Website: lowes
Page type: payment
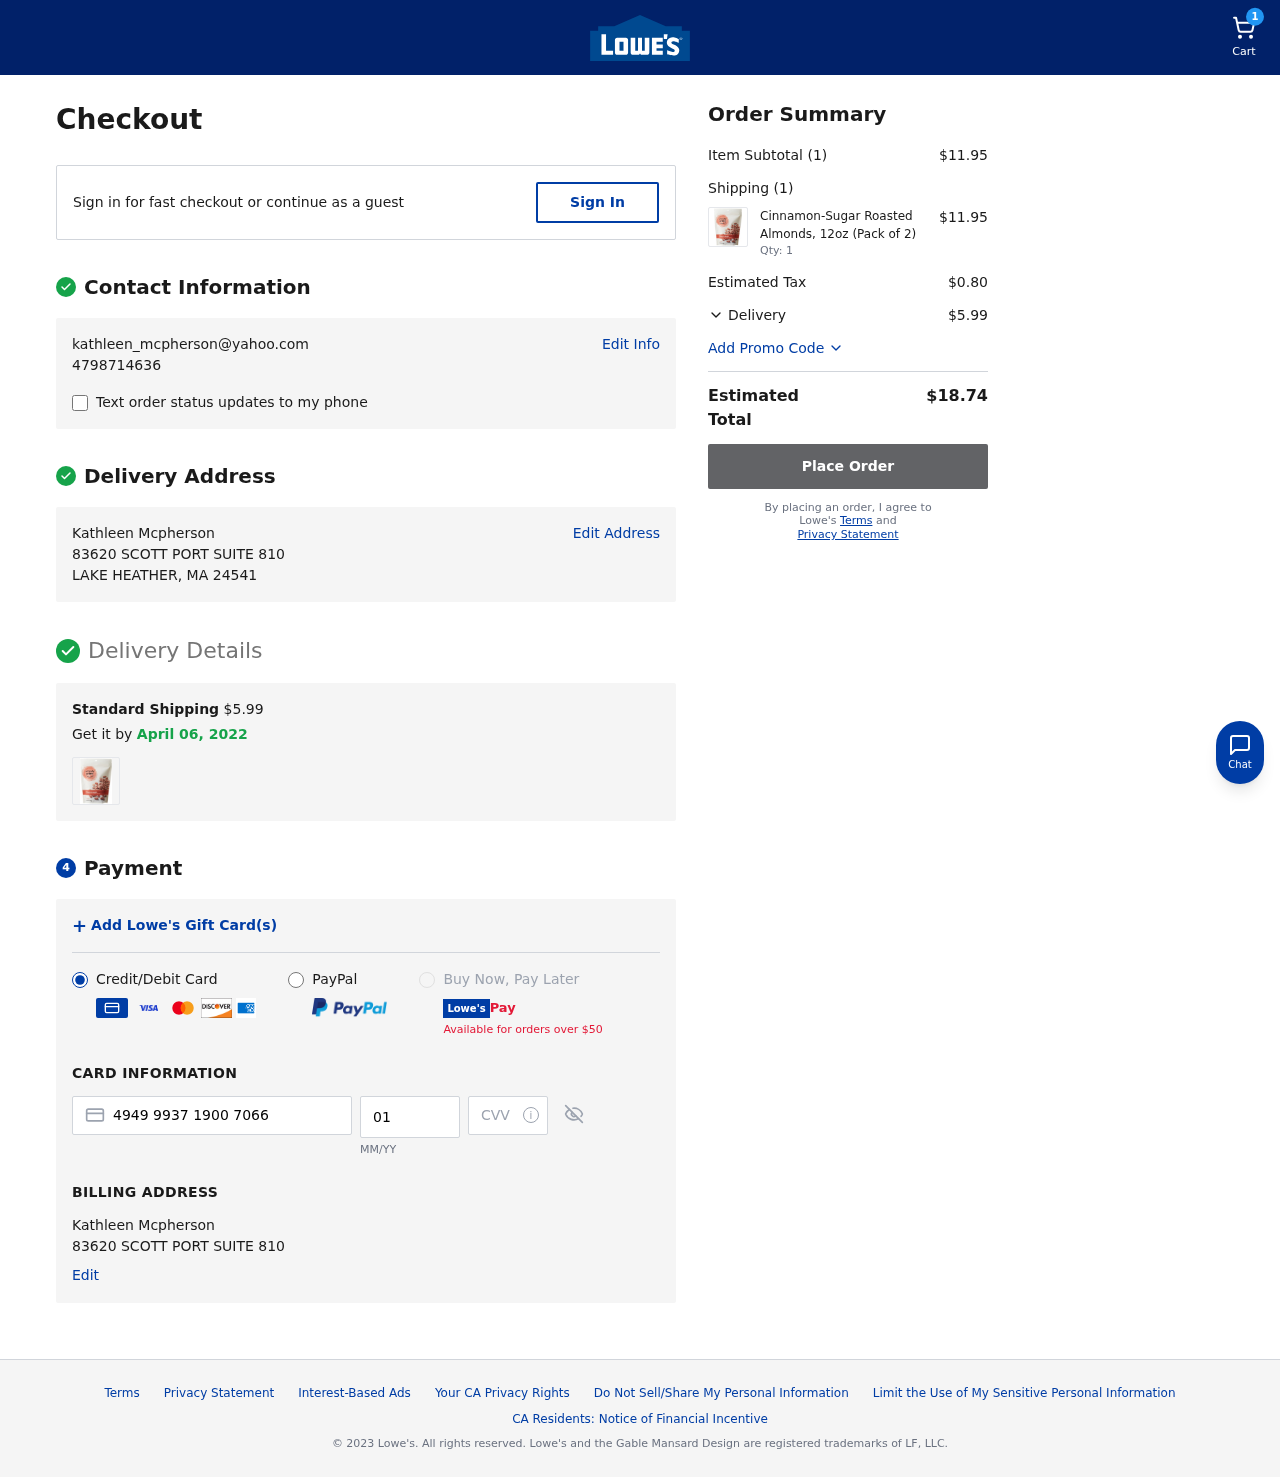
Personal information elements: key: PII_CARD_CVV
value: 025
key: PII_CARD_EXPIRY
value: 01/27
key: PII_CARD_NUMBER
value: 4949 9937 1900 7066
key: PII_EMAIL
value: kathleen_mcpherson@yahoo.com
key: PII_FULLNAME
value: Kathleen Mcpherson
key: PII_FULLNAME2
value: Kathleen Mcpherson
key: PII_PHONE
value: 4798714636
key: PII_STREET
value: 83620 SCOTT PORT SUITE 810
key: PII_STREET2
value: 83620 SCOTT PORT SUITE 810
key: PII_CITY_STATE_ZIP
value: LAKE HEATHER, MA 24541
Product elements: key: PRODUCT1_NAME
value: Cinnamon-Sugar Roasted Almonds, 12oz (Pack of 2)
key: PRODUCT1_PRICE
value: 11.95
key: PRODUCT1_QUANTITY
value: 1
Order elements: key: ORDER_NUM_ITEMS
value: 1
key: ORDER_SHIPPING_COST
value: $5.99
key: ORDER_DELIVERY_DATE
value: April 06, 2022
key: ORDER_SUBTOTAL
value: $11.95
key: ORDER_NUM_ITEMS2
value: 1
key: ORDER_TAX
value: $0.80
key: ORDER_SHIPPING_COST2
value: $5.99
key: ORDER_TOTAL
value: $18.74